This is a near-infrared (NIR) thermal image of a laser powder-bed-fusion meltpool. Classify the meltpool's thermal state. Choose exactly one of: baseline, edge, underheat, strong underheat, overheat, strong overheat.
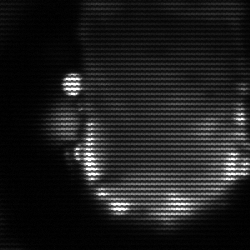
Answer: baseline